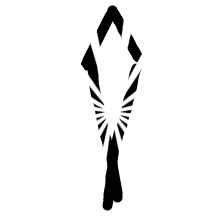
Shape: kite